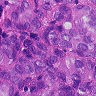
Metastatic tissue present: yes